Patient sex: M
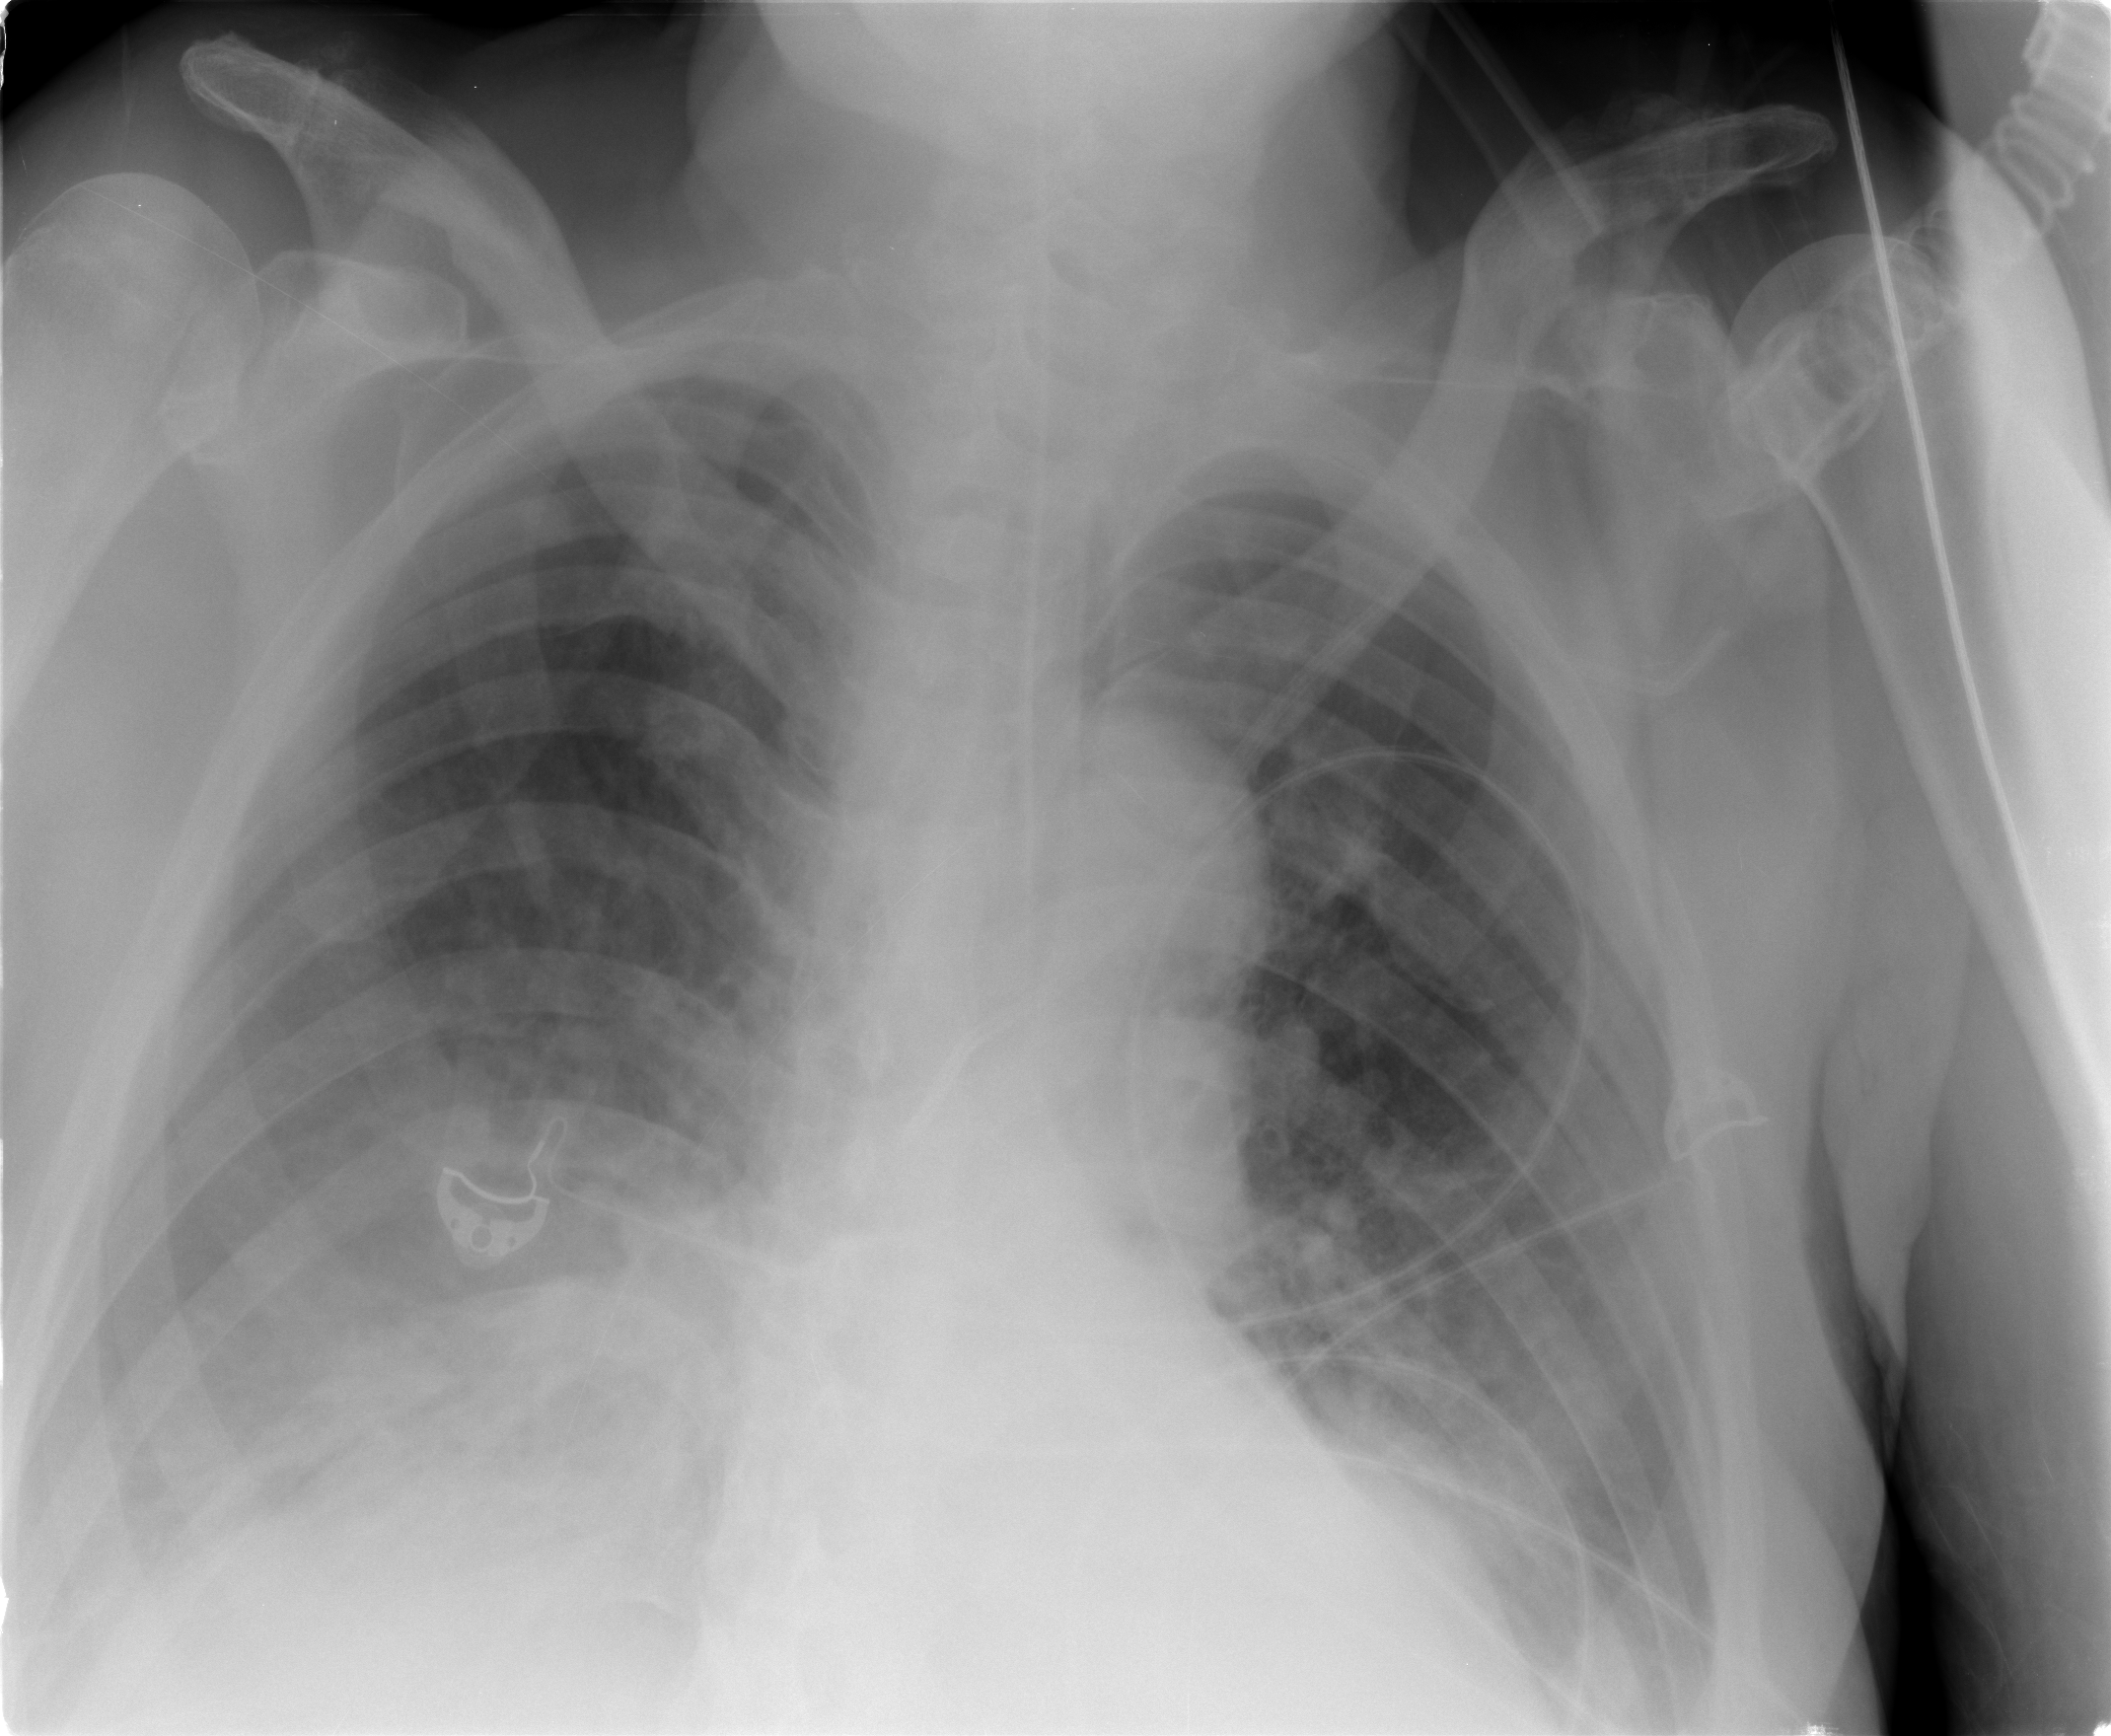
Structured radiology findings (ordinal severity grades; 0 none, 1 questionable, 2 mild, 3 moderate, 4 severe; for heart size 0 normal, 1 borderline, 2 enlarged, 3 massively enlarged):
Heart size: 0
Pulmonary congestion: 2
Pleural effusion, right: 2
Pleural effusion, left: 2
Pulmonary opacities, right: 2
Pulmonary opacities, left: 2
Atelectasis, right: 2
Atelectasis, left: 2